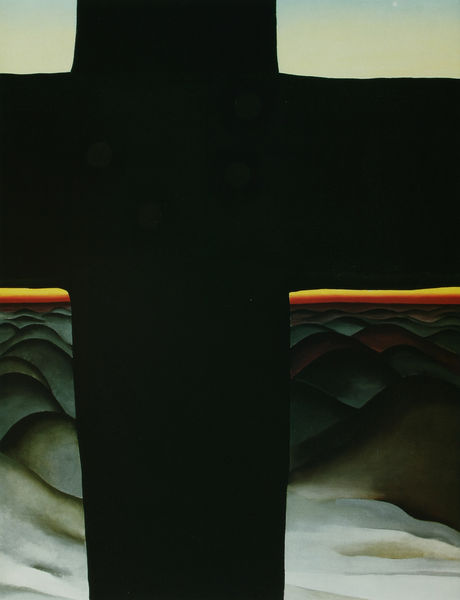
Titel: Black Cross, New Mexico
Künstler: Georgia O'Keeffe
Standort: Chicago
Institution: The Art Institute of Chicago
Schlagwörter: berg, blau, feuer, himmel, meer, weiß, gelb, grün, grau, mitte, orange, schwarz, rot, steine, feld, felder, horizont, hügel, stamm, flach, land, gold, gischt, welle, wellen, abstrakt, berge, fläche, flächen, farbe, formen, linien, fluß, balken, kreuz, lava, kiesel, linie, form, farbauftrag, geometrisch, mittel, hügelig, hoffnung, geometrie